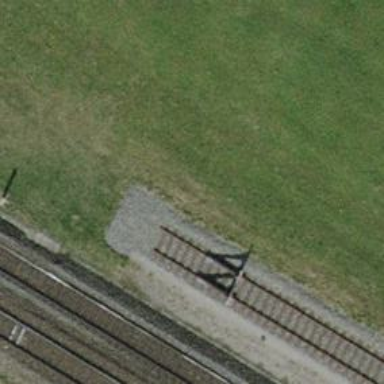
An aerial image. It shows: Single-track electrified railway with contact line. It is spur line for service.